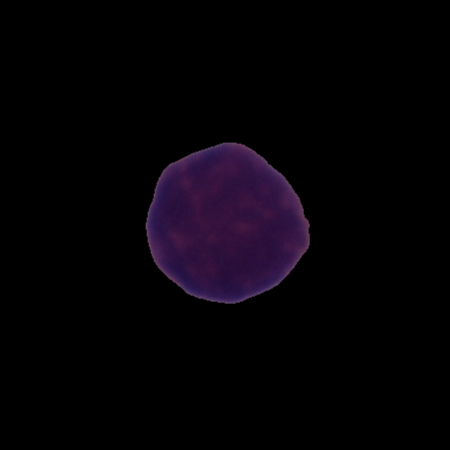
Label: healthy